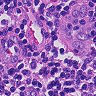
Metastatic tissue present: no